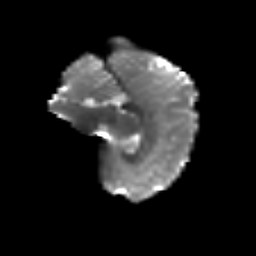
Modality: T2w
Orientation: sagittal
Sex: female
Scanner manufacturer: siemens
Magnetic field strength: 3 T
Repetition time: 5 s
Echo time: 0.071 s